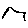
Label: car